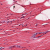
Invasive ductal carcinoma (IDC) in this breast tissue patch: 0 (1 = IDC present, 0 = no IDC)